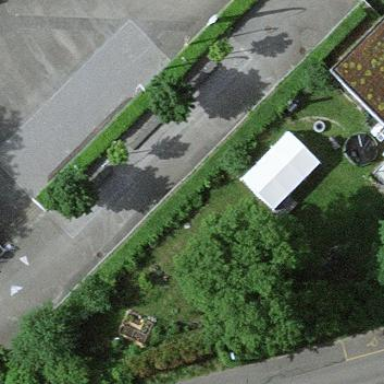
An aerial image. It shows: View of roof of building.